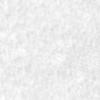
Label: no_change